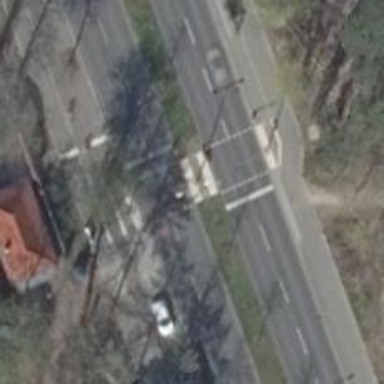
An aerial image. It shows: Road with traffic signals.